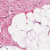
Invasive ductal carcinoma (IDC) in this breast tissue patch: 0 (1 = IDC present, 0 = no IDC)